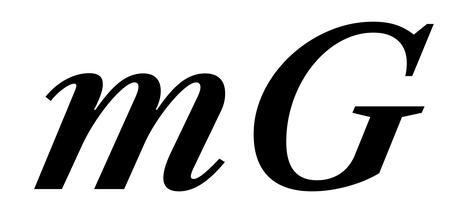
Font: LibreCaslonText-Italic_SemiBold_Italic